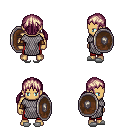
a pixel art fantasy rpg character, male body template, human, tanned skin, chain mail, red pants, white blonde twin-tailed hairstyle, cloth bracers, white slippers, shield, four views (front, back, left, right), 2x2 character sprite sheet, small pixel art, hard edges, no anti-aliasing